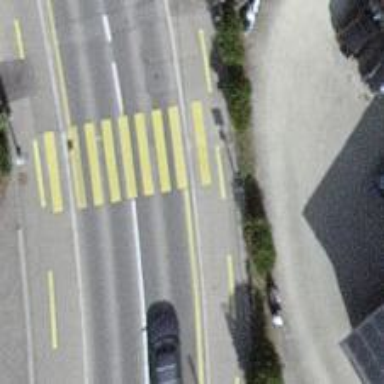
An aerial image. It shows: Uncontrolled zebra crossing on the road.